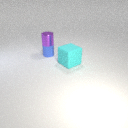
small blue rubber cylinder to the left of large cyan rubber cube